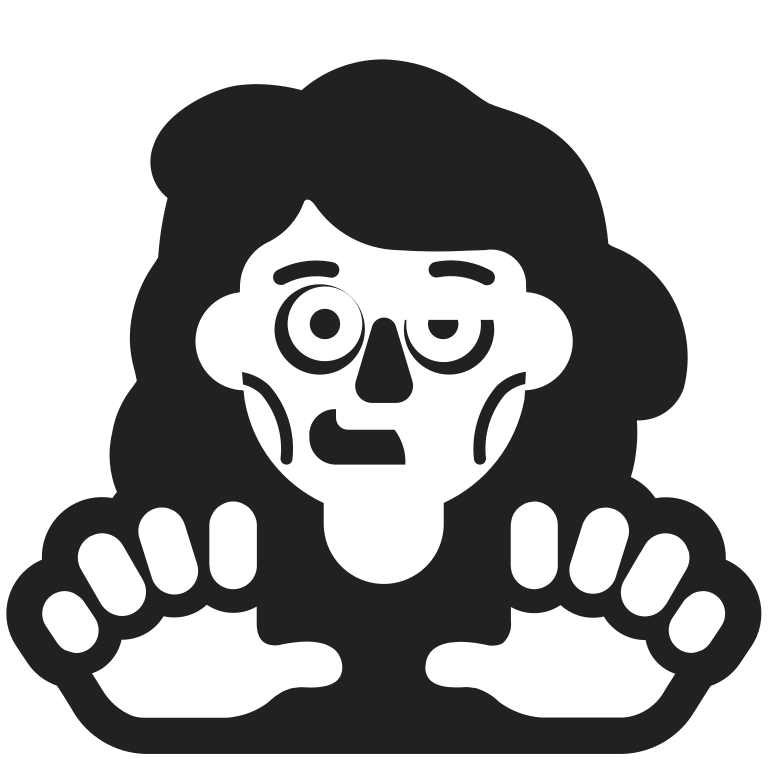
woman zombie high contrast